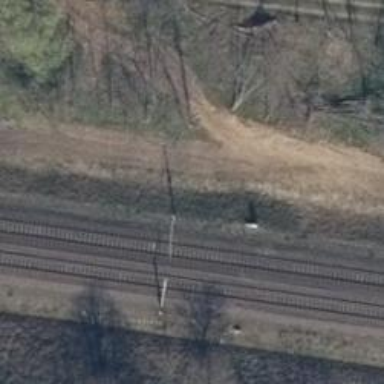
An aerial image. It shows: Milestone along the railway track with catenary mast.